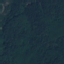
Land use / land cover: Forest